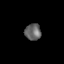
Tissue: lung
Cell type: Others
Senescence score: 0.1687
Nuclear area (px): 259
Mean DAPI intensity: 102.548